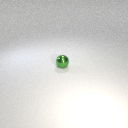
small green metal sphere